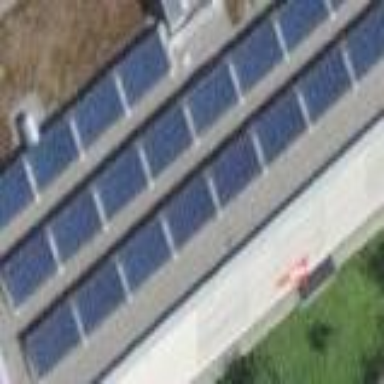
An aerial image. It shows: Solar power generator.